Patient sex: M
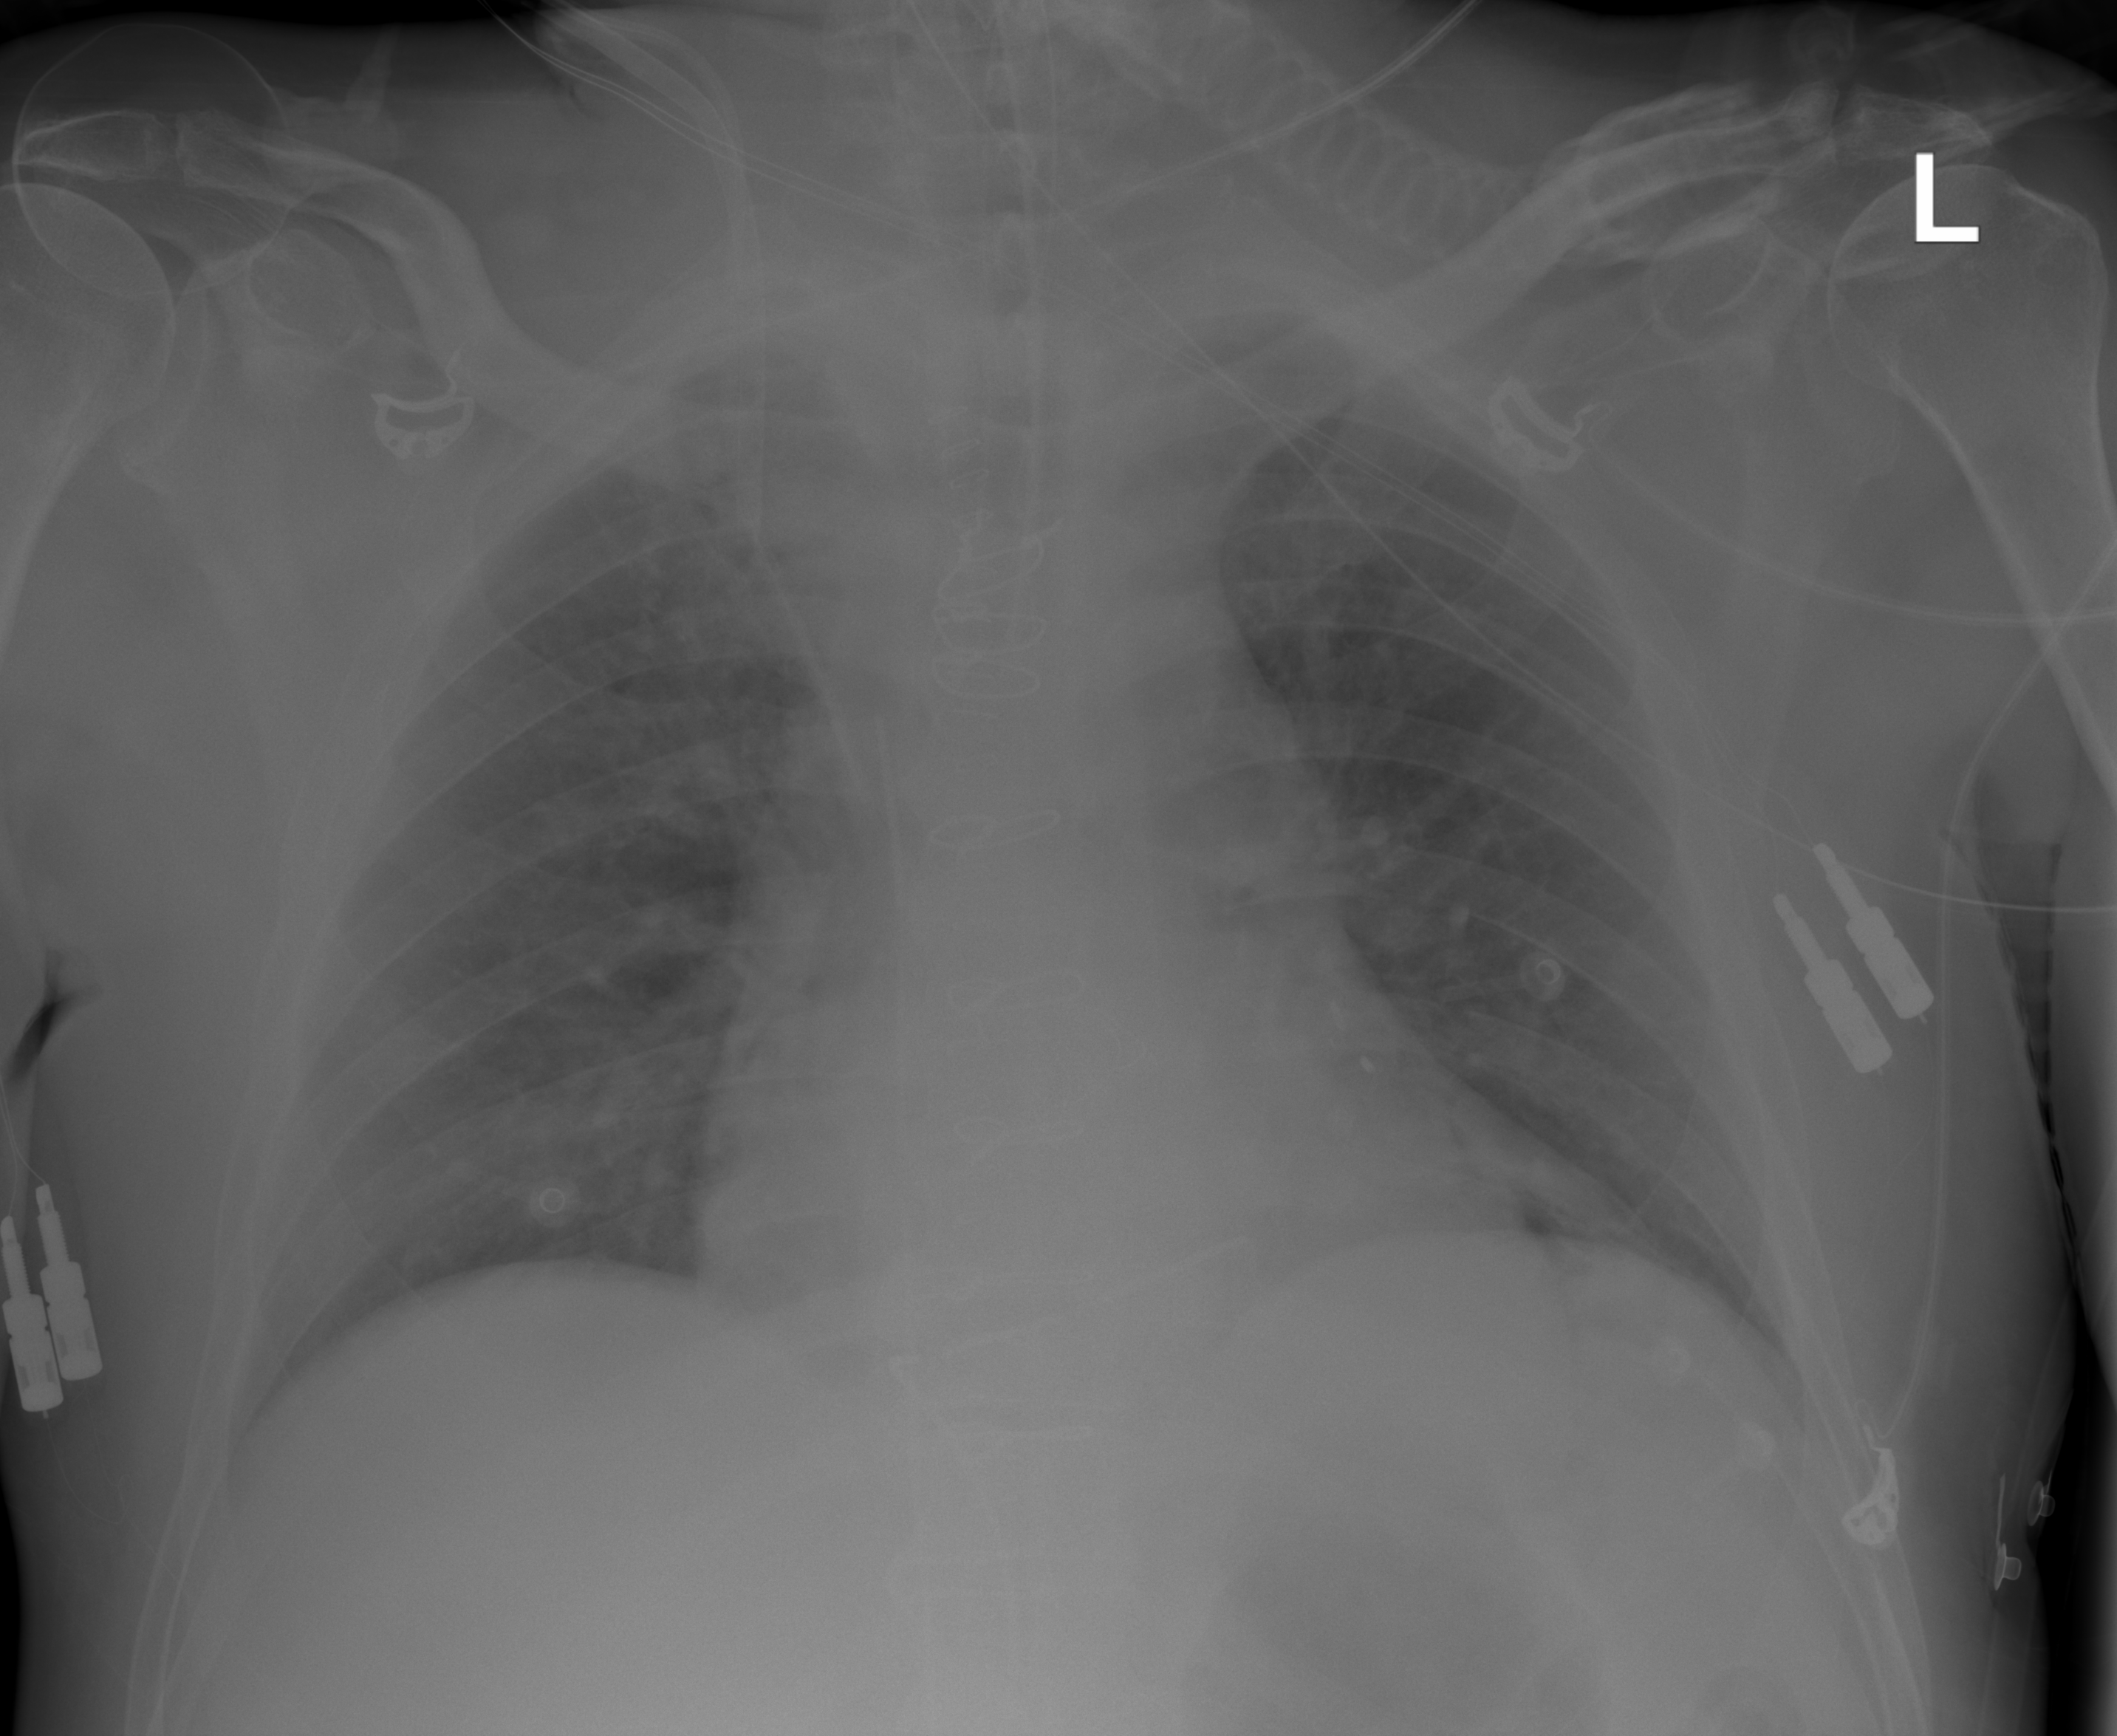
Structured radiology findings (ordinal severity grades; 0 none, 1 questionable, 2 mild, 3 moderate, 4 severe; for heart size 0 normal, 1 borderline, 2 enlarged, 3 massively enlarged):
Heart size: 0
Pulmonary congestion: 0
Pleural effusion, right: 0
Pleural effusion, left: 0
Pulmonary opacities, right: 0
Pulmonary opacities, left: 0
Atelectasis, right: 0
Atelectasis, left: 0